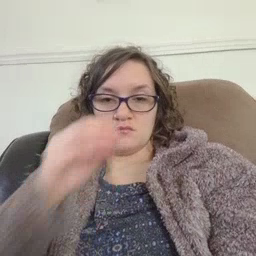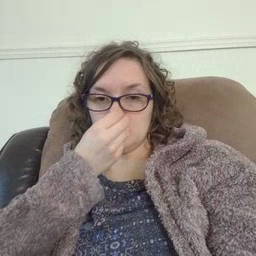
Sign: flower